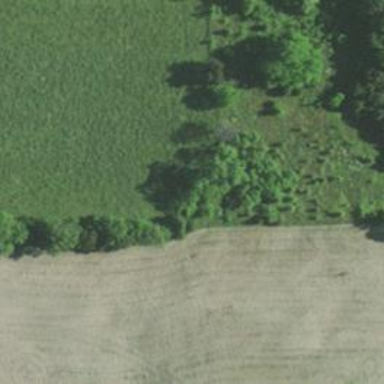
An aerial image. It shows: Row of trees in natural setting.